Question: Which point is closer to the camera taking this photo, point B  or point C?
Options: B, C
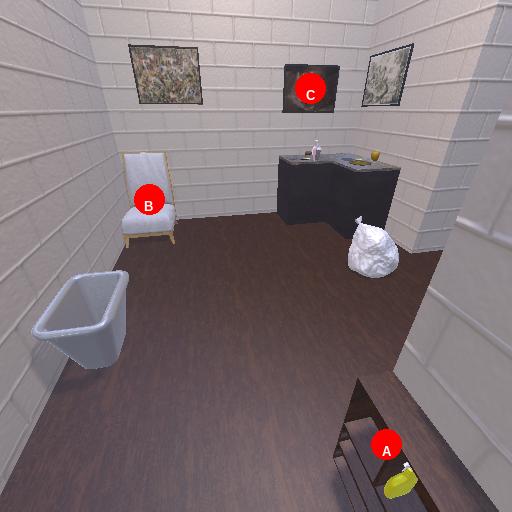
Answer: B